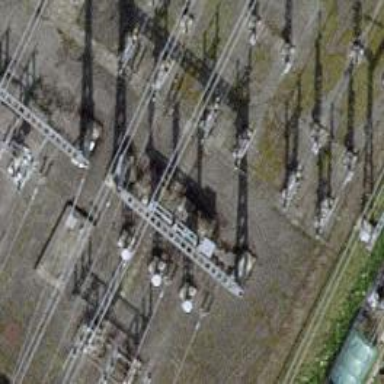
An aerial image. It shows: Three power lines with cables.